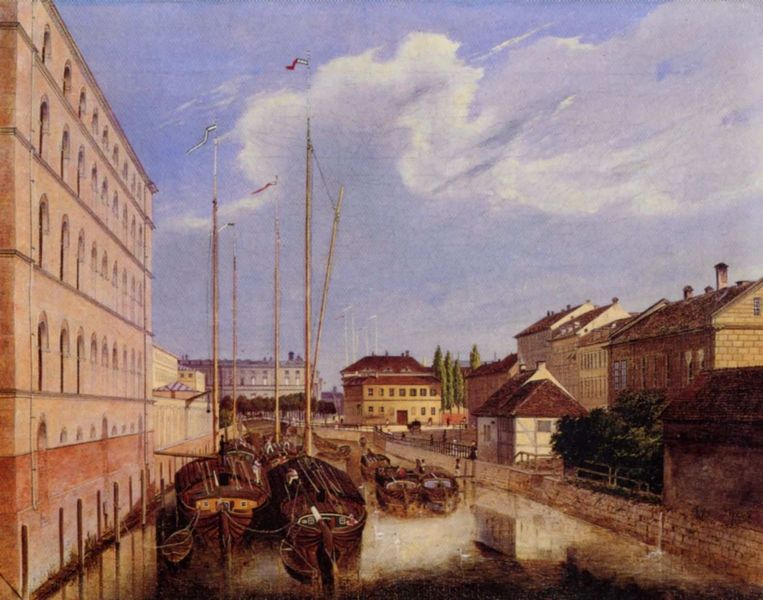
Titel: Berlin, Neuer Packhof am Kupfergraben (heute Museumsinsel)
Künstler: Friedrich Wilhelm Klose
Institution: (Privatbesitz)
Schlagwörter: baum, blau, himmel, meer, wasser, weiß, wolken, bäume, fluss, gelb, grün, menschen, ocker, stadt, ufer, braun, fenster, frau, holz, licht, schwarz, szene, tür, dach, gebäude, haus, rot, weg, wolke, zaun, beige, alt, architektur, stein, steine, holland, bach, gracht, häuser, spiegelung, brücke, büsche, kanal, sonne, boot, boote, kamin, kamine, kinder, schornstein, zypressen, schiff, schiffe, segel, fahnen, fassade, italien, türen, venedig, fahne, flagge, mast, dorf, dächer, mauer, schornsteine, ziegel, hecke, platz, damm, hafen, lastkähne, anleger, kai, lastkahn, masten, seile, steg, tau, warten, taue, stadtansicht, bögen, berlin, seil, wimpel, graben, pinien, fähnchen, üfer, anlegestelle, speicher, amsterdam, tein, ufermauer, hausfront, beiboot, canal, hochhaus, barke, verankert, sky, hochaus, water, 19. jahrhundert, clouds, building, boats, harbour, sail, houses, venedid